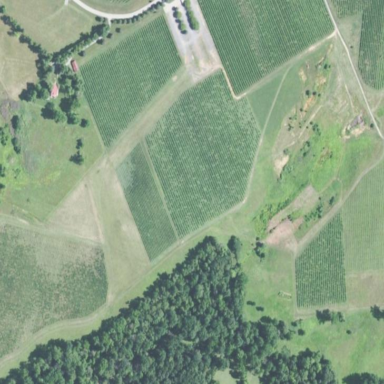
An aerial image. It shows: Vineyard growing grapes.